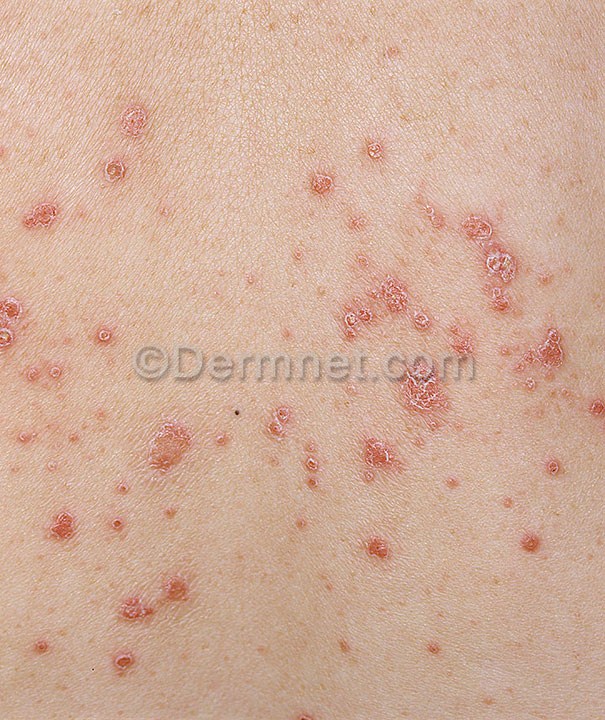
Disease: Psoriasis pictures Lichen Planus and related diseases